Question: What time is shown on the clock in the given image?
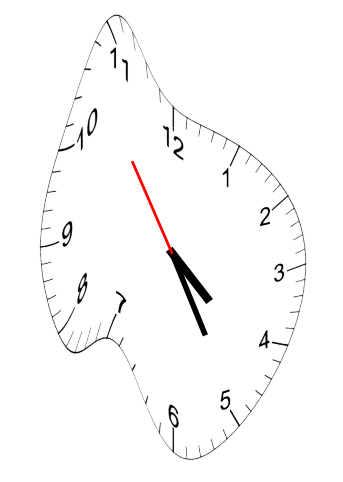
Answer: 04:24:54